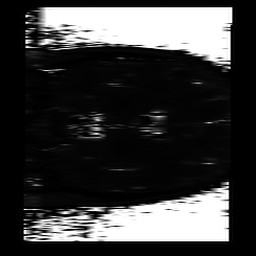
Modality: T2map
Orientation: coronal
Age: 57
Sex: female
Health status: ill